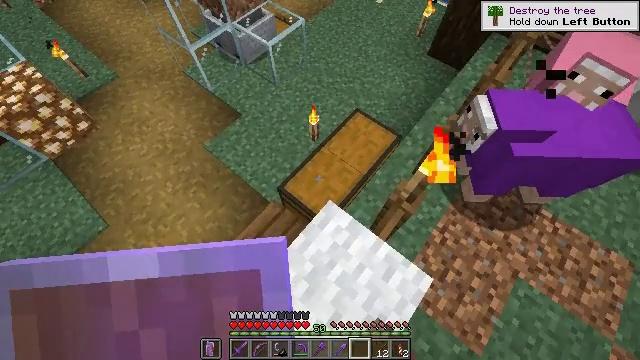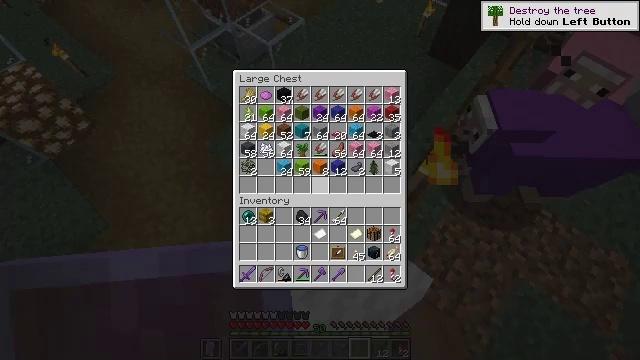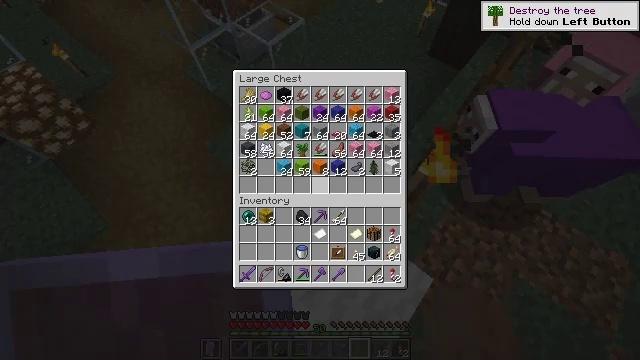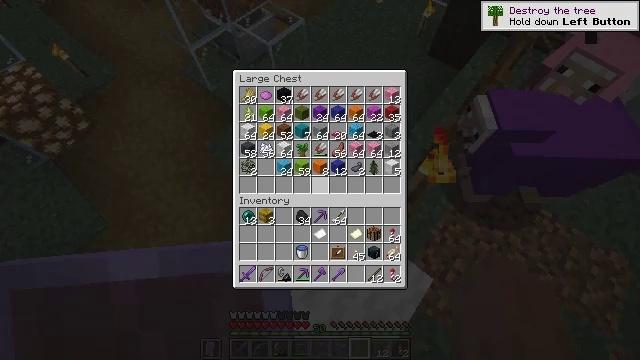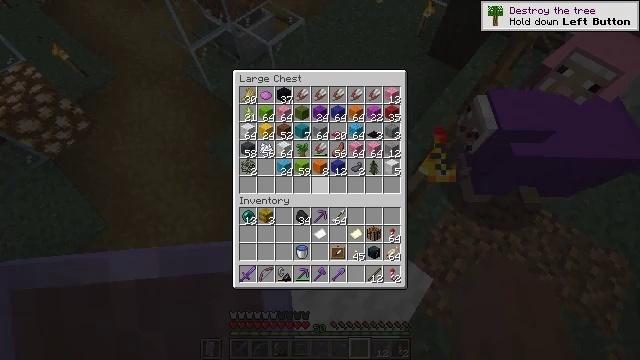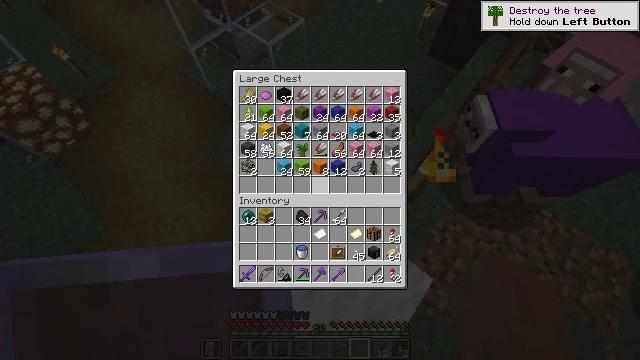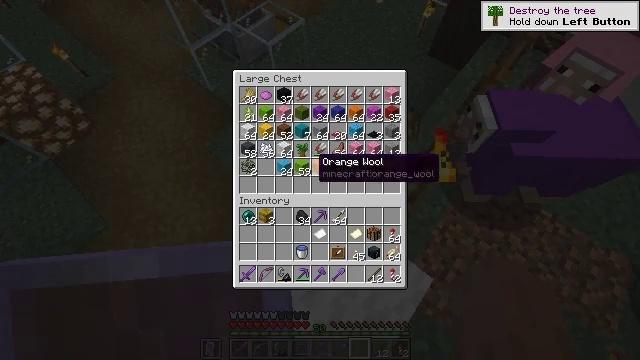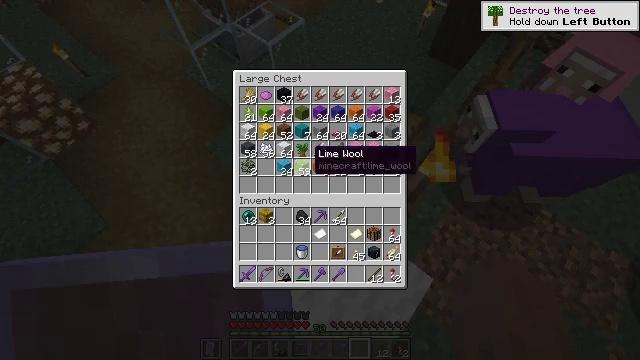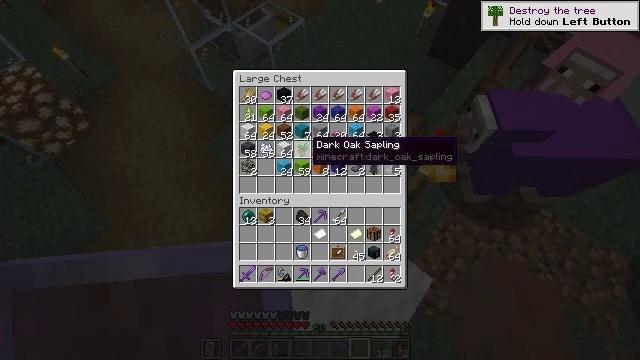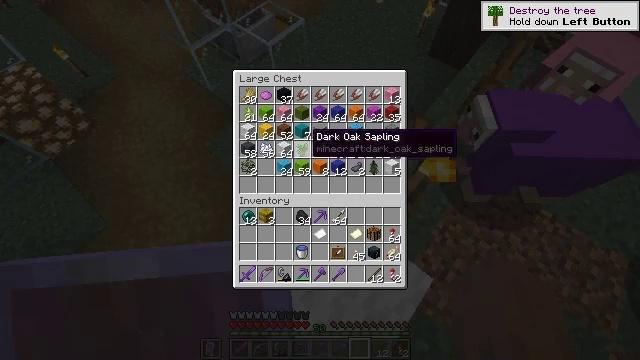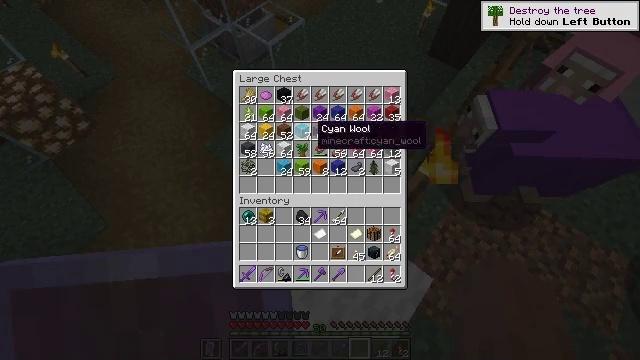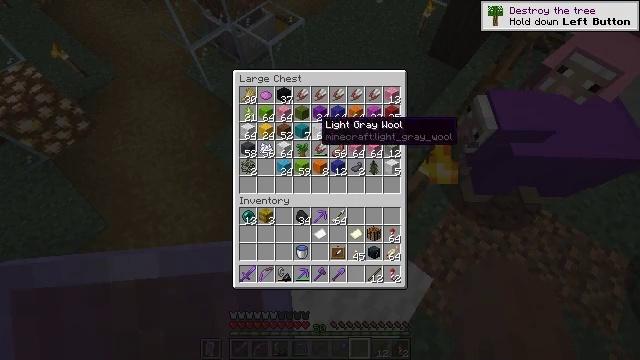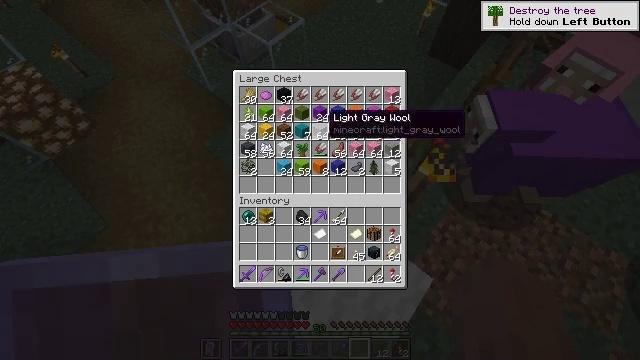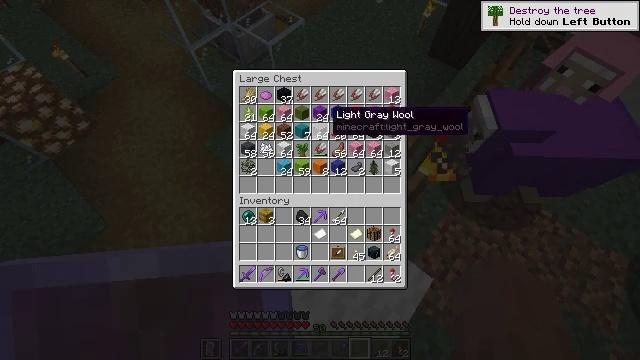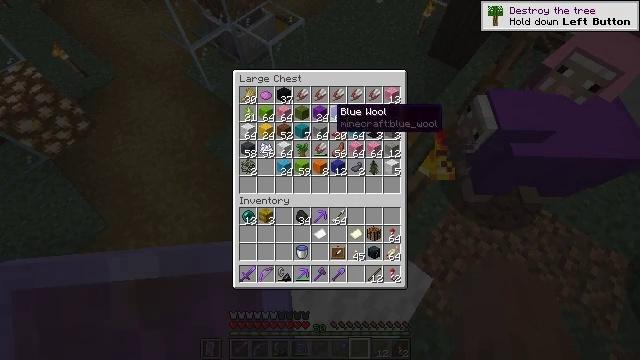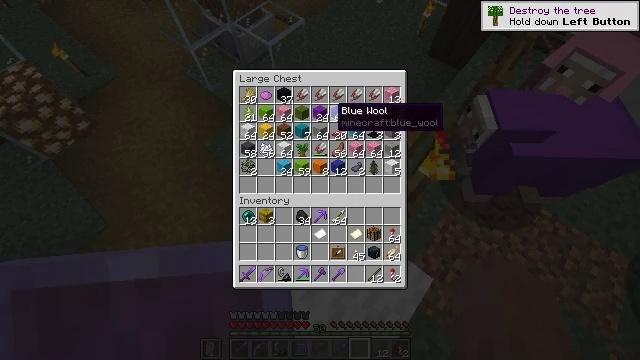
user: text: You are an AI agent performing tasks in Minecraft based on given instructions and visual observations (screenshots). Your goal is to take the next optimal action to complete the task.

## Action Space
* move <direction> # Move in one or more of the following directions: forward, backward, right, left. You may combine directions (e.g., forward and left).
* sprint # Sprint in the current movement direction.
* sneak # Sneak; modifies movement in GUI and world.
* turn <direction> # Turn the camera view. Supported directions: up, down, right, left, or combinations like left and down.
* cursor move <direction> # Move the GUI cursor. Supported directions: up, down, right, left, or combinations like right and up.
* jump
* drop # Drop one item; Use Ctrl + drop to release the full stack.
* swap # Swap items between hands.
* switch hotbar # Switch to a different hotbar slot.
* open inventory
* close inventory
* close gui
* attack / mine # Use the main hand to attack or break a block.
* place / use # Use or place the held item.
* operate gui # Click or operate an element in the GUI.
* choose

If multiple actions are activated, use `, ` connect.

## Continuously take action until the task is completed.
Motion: motion action
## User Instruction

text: Use purple dye and a banner to craft a purple banner.
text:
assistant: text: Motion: no_op
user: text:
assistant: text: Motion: no_op
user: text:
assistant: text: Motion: no_op
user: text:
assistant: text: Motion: no_op
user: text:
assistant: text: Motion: no_op
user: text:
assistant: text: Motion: turn up
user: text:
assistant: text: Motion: turn up
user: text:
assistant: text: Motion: turn up
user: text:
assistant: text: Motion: turn up
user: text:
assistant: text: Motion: turn up
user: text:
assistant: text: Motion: no_op
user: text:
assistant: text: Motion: turn right
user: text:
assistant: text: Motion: no_op
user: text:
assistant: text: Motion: no_op
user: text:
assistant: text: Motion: no_op
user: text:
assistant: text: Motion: no_op
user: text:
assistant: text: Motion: no_op
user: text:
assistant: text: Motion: no_op
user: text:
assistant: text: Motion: no_op
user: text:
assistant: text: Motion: no_op
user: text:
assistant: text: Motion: no_op
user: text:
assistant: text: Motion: no_op
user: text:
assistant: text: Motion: attack / mine
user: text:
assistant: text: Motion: attack / mine
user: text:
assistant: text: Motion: attack / mine
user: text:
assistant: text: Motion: no_op
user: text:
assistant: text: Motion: turn down
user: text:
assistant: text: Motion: turn down
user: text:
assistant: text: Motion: no_op
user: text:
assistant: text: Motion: no_op